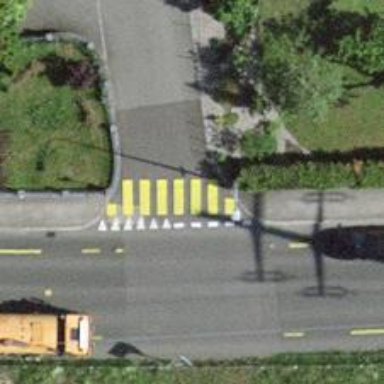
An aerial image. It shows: Uncontrolled zebra crossing on the road.